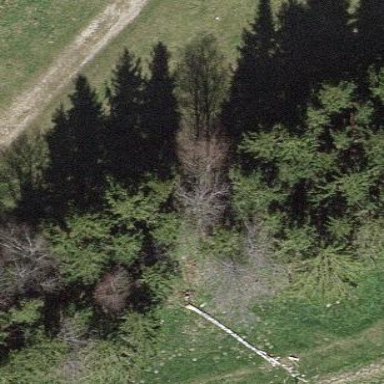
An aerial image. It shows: Forest area dominated by needle-leaved trees.